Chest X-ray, PA view. Patient: 47 years old, sex F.
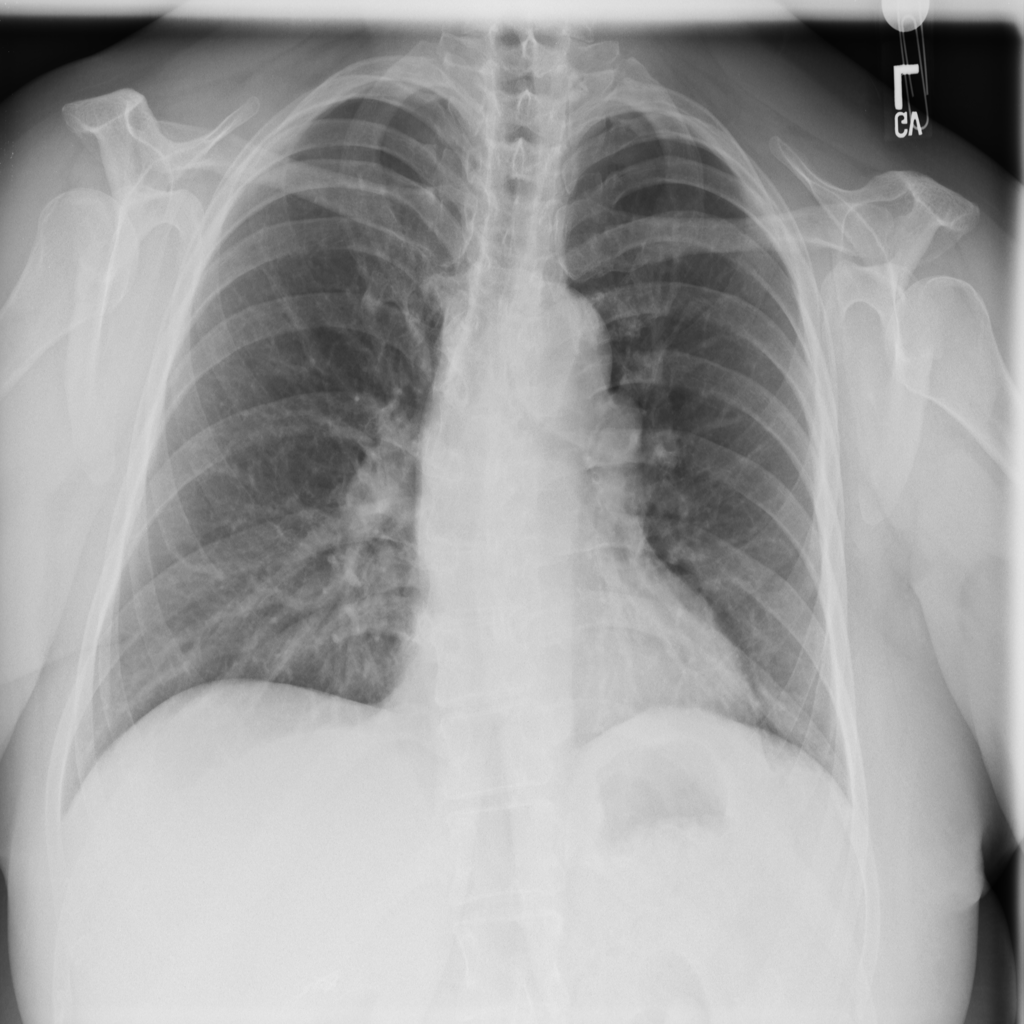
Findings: No Finding